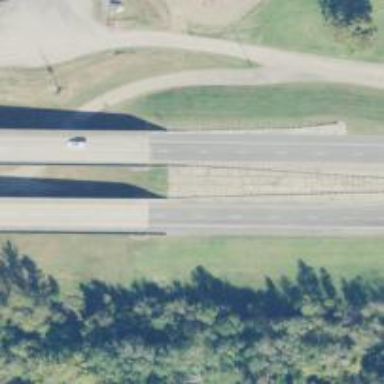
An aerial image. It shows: Bridge crossing over expressway trunk road.